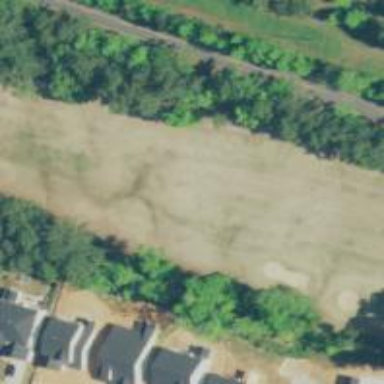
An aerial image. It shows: Golf hole.